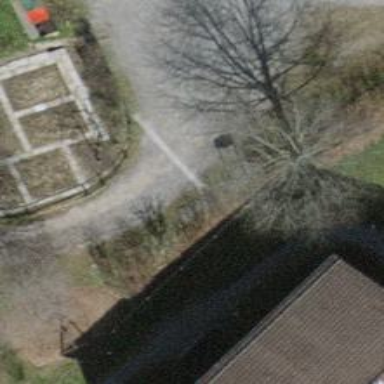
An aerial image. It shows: Unpaved road in residential area.